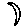
Label: moon